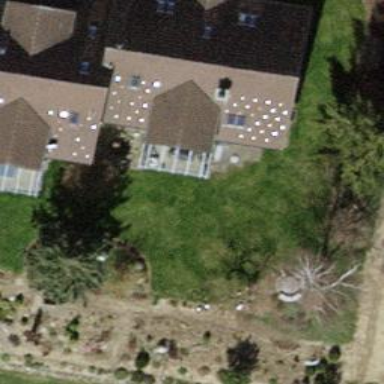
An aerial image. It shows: Gabled roof on residential building.